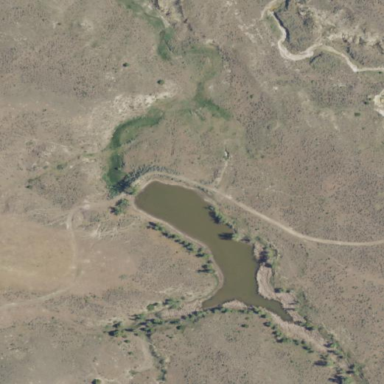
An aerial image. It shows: Reservoir area.